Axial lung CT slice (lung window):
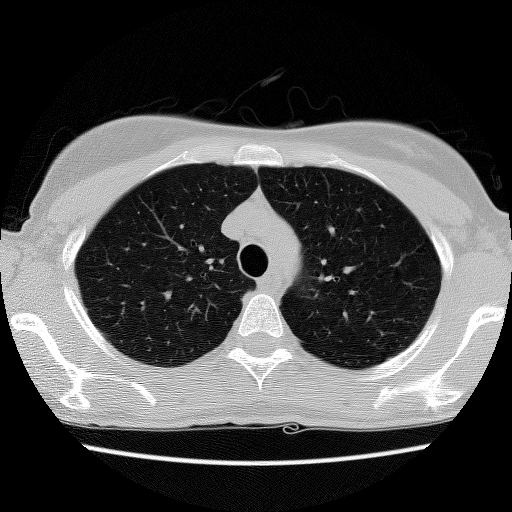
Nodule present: no